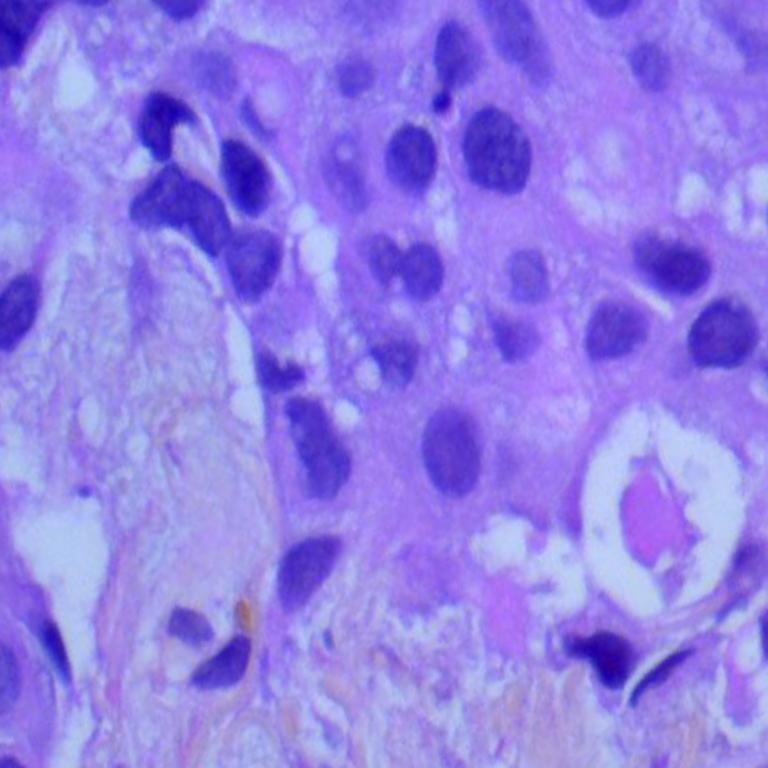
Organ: lung
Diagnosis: adenocarcinomas